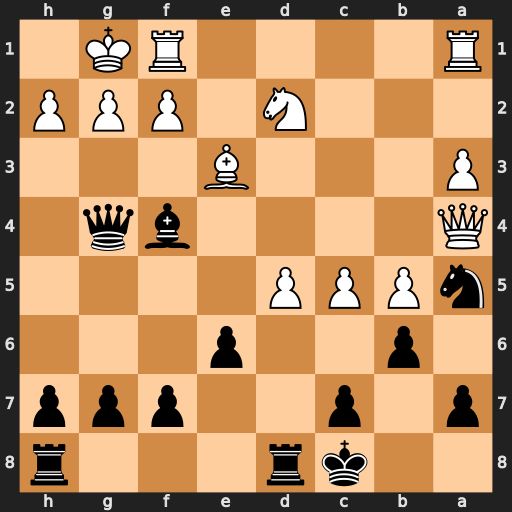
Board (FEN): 2kr3r/p1p2ppp/1p2p3/nPPP4/Q4bq1/P3B3/3N1PPP/R4RK1
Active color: b
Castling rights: -
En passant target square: -
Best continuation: Bxh2+ Kxh2 Qxa4